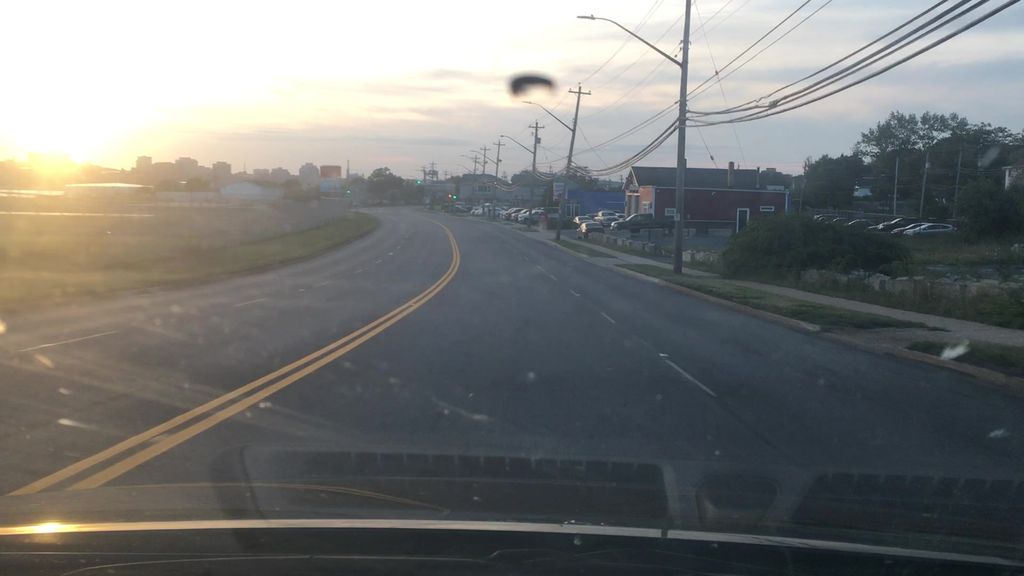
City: halifax